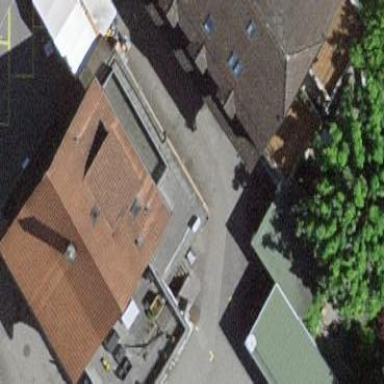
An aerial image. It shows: Bakery located in building.